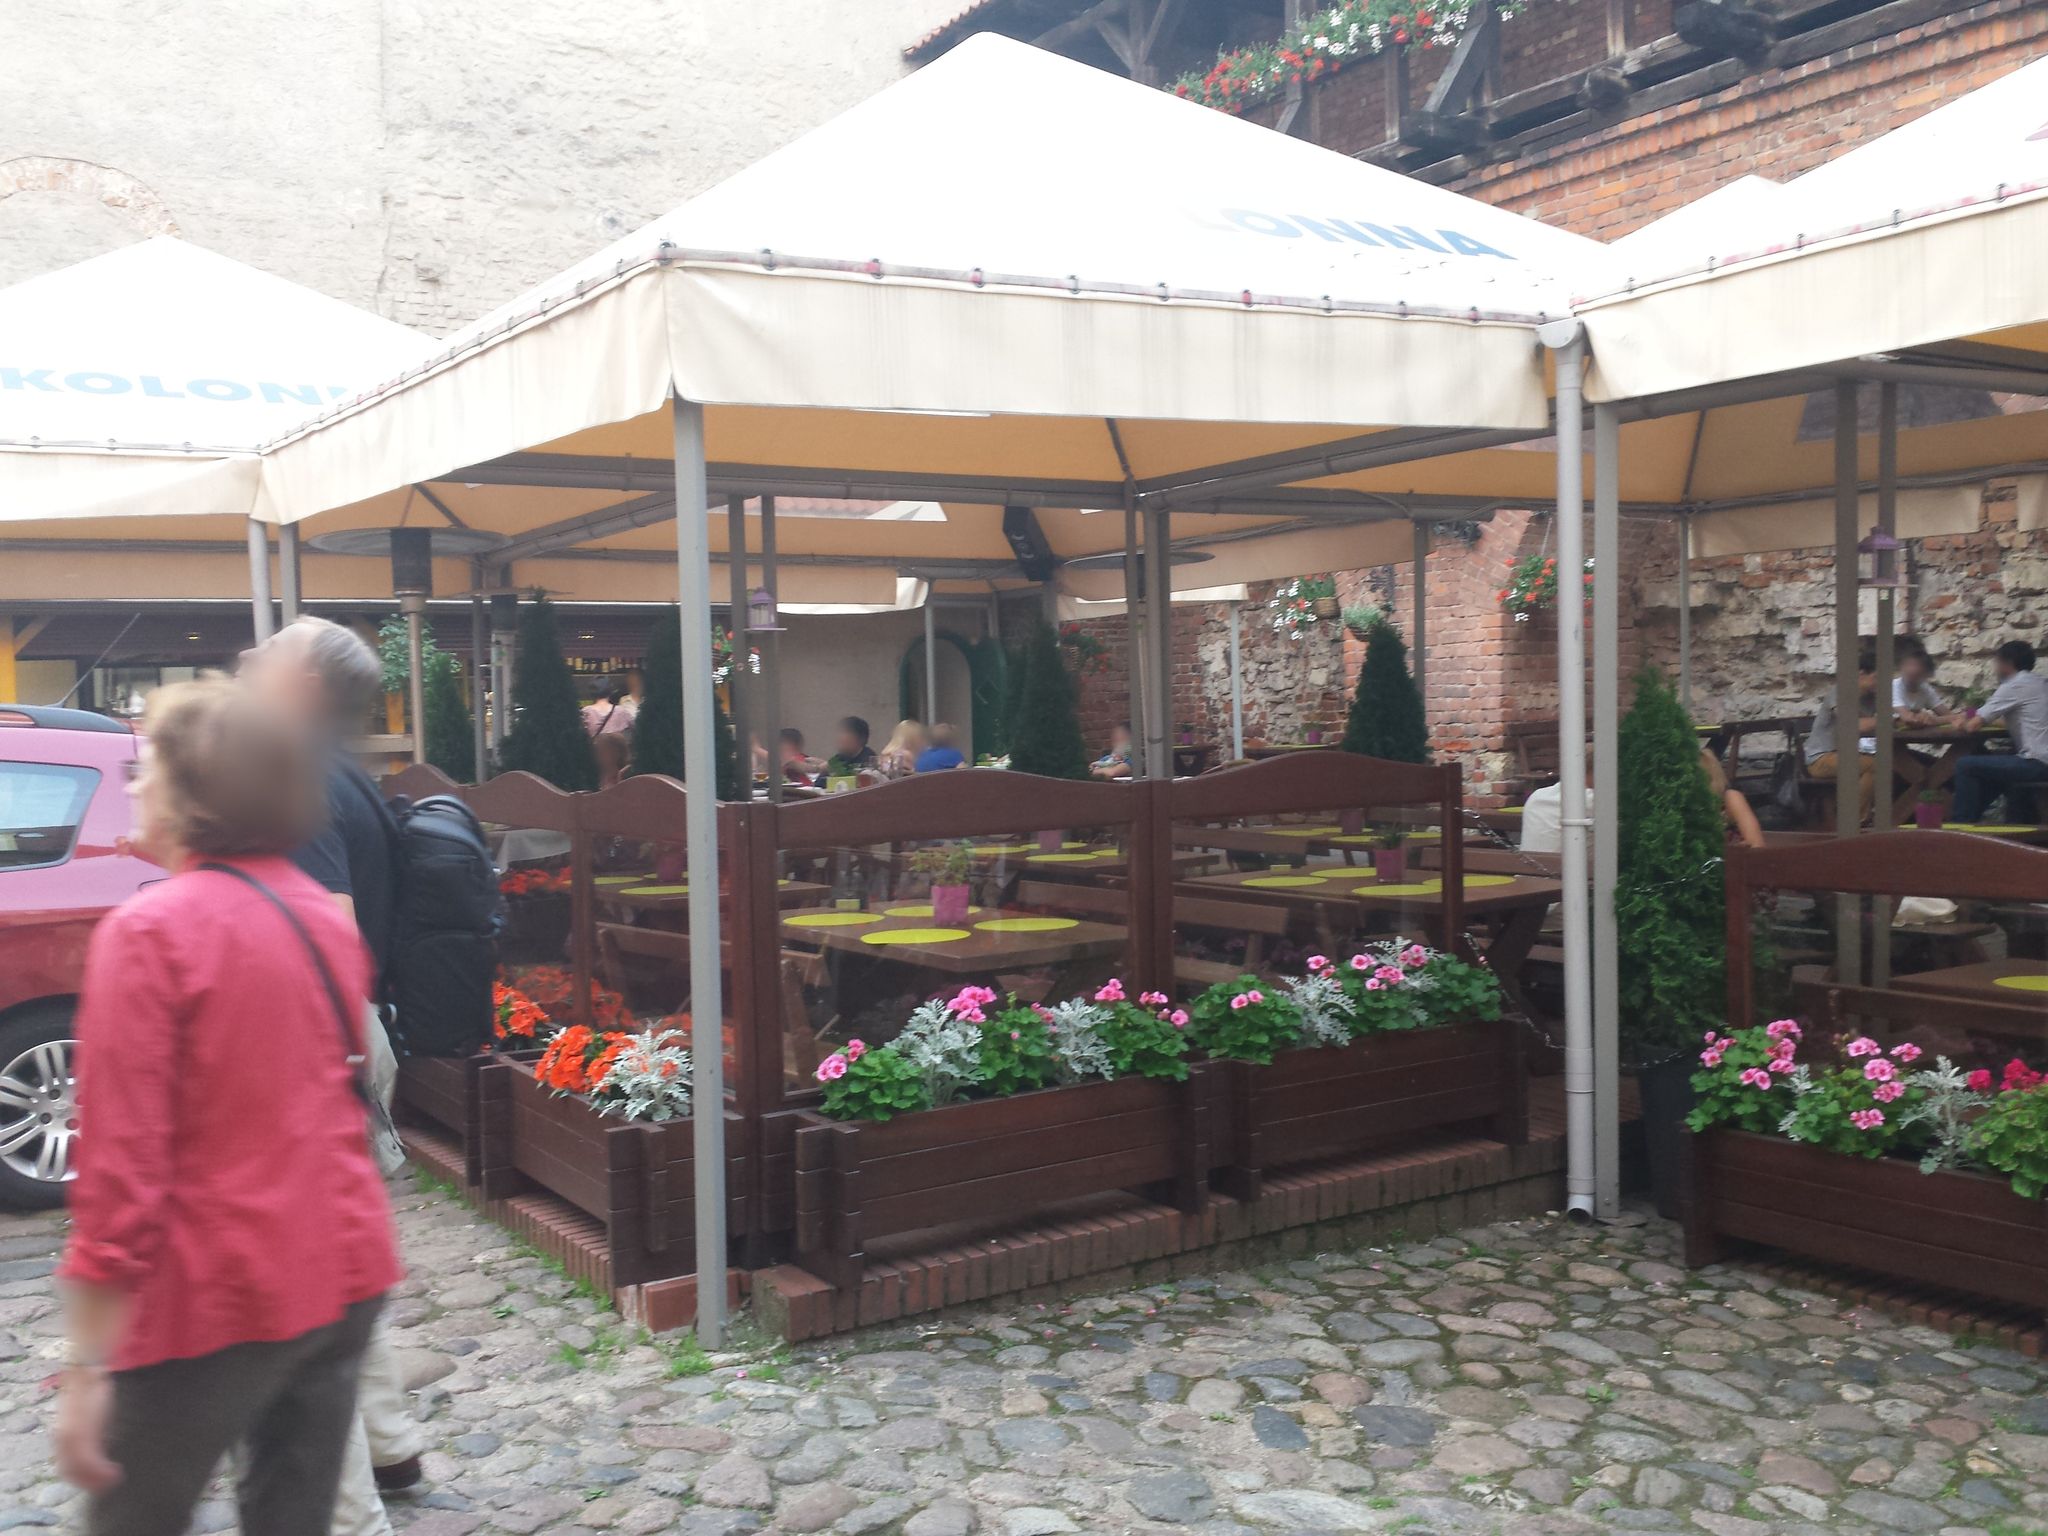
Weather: clear
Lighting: day
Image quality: slightly poor
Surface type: walking surface
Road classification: footway, pedestrian, living_street
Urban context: urban centre
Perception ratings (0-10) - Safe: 5.36, Lively: 6.29, Beautiful: 5.62, Boring: 3.76, Depressing: 2.69, Wealthy: 9.21